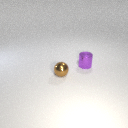
small brown metal sphere to the left of small purple metal cylinder